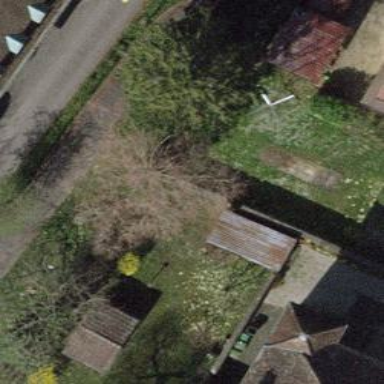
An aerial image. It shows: Deciduous broadleaved tree in garden.